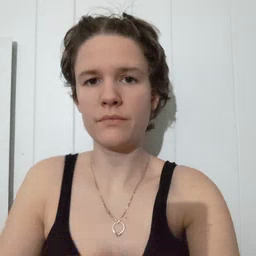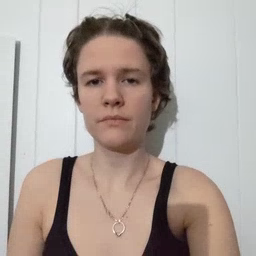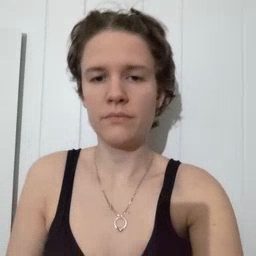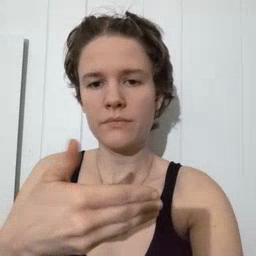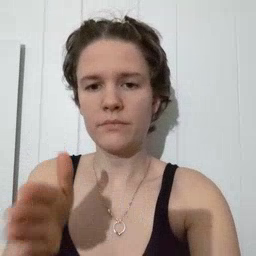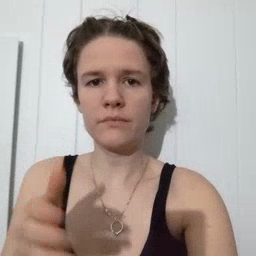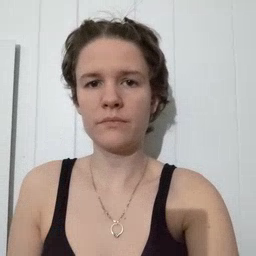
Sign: room